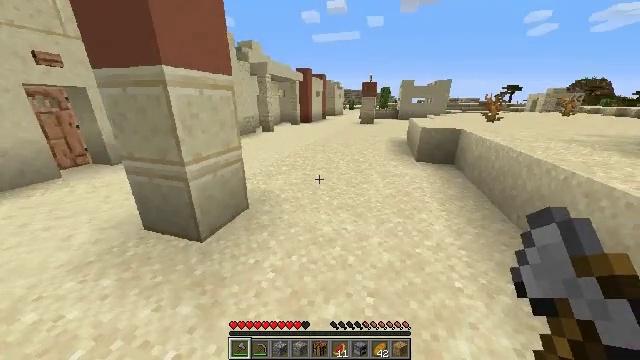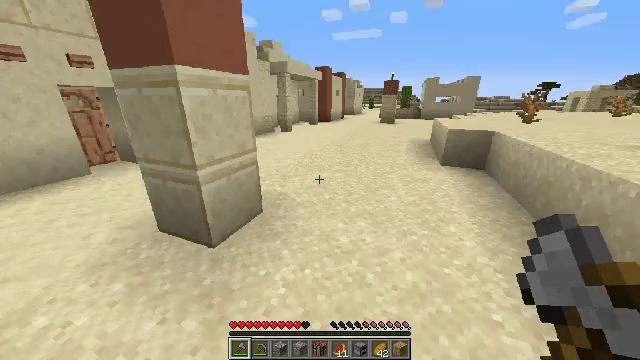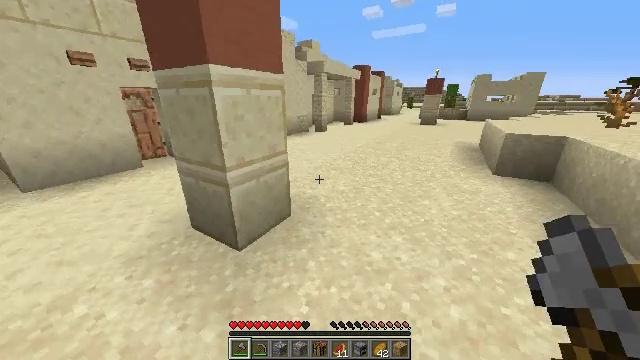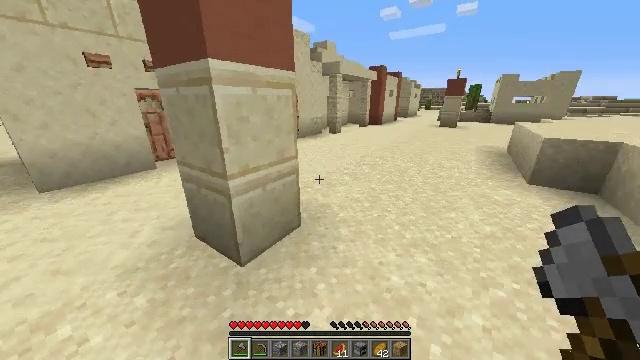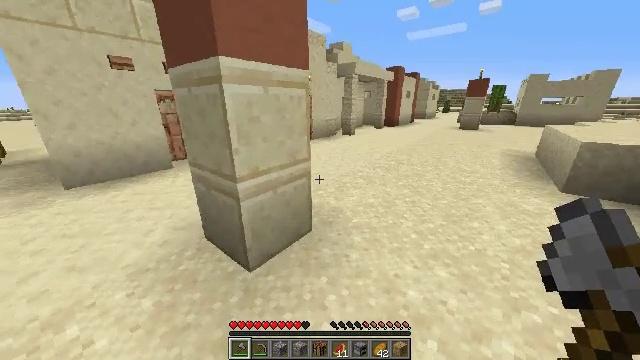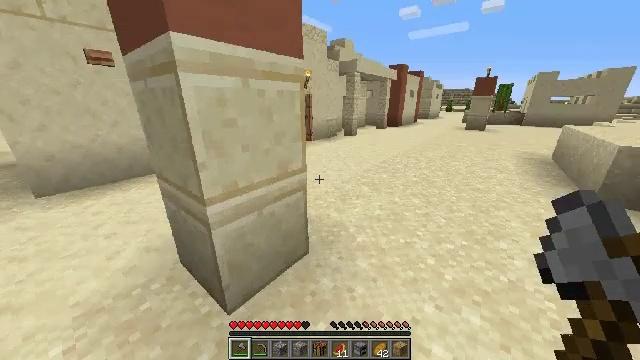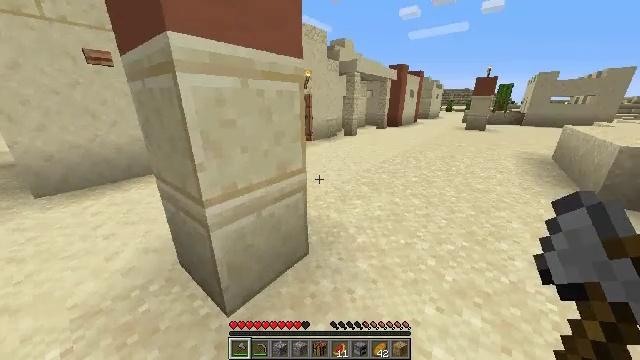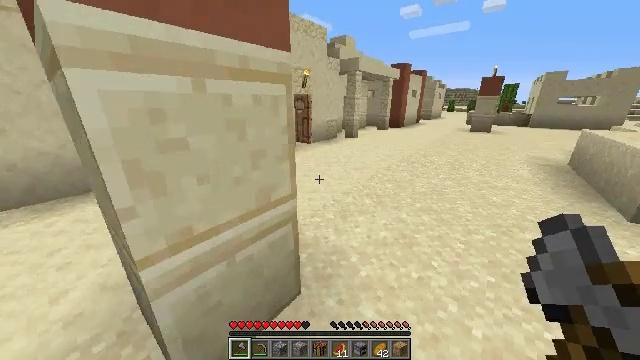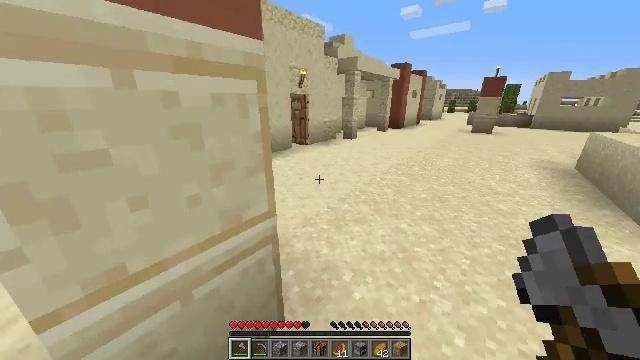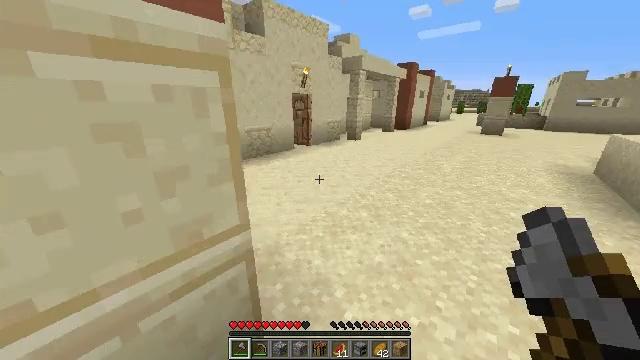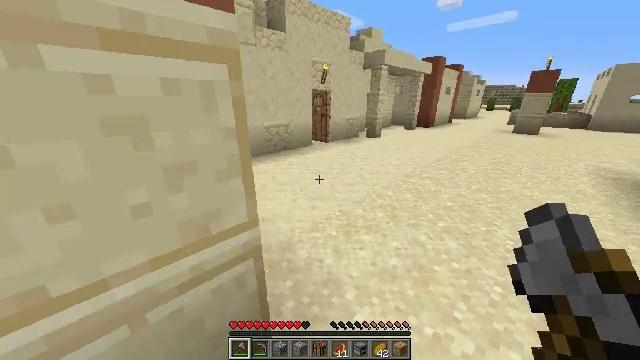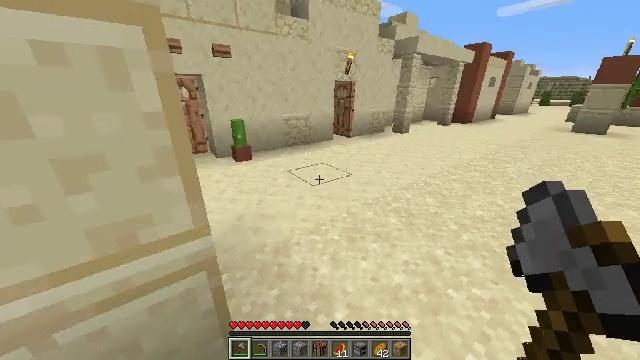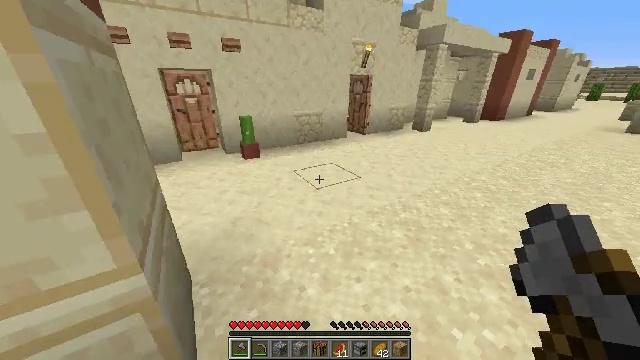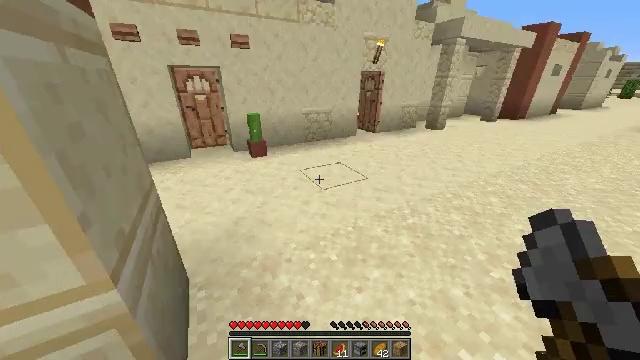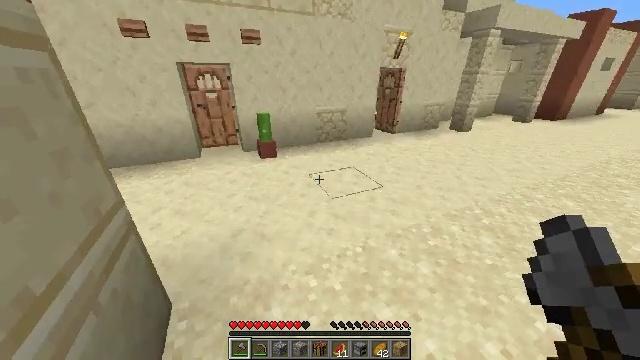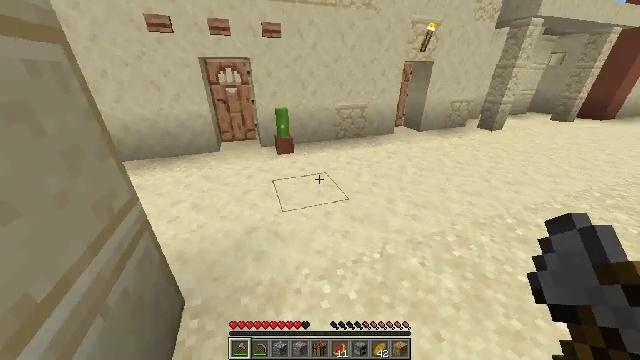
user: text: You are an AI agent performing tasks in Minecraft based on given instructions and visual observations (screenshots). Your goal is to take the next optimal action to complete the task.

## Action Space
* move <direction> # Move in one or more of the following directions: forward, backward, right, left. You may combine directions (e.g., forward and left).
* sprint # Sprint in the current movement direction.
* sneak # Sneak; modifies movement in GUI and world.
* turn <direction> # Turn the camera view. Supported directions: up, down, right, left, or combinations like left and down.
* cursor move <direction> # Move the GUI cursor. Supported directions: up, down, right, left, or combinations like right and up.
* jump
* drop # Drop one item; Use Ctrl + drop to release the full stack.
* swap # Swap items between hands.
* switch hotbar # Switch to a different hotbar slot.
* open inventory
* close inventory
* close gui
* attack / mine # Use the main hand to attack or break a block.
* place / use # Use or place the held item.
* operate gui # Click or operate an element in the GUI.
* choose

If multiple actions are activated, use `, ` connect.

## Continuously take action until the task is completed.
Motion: motion action
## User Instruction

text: Mine the wall torch to remove it.
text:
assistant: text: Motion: move forward, sprint, turn left
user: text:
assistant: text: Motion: move forward, sprint, turn left
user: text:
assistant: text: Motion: move forward, sprint, turn left
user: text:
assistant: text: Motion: move forward, sprint, turn left
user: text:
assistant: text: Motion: move forward, sprint
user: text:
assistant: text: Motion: move forward, sprint
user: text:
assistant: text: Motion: move forward, sprint
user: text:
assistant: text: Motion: move forward and move right, sprint
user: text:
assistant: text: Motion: move forward and move right, sprint, turn left
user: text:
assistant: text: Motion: move forward and move right, sprint, turn left
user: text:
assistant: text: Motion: move forward and move right, sprint, turn left and down
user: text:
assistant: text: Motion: move forward and move right, sprint, turn left and down
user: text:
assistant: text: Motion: move forward, sprint, turn left
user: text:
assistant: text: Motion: move forward, sprint, turn left
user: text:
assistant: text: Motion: move forward and move left, sprint, turn left and down
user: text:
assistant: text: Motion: move forward and move left, sprint, turn left
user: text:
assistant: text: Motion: move forward and move left, sprint
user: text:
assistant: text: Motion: move forward and move left, sprint
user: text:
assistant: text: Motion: move forward and move left, sprint
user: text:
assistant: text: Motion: move forward, sprint
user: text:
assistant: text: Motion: move forward, sprint, turn right and up
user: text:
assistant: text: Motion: move forward, sprint, turn right and up
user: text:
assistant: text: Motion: move forward, sprint, turn right and up
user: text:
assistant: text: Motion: move forward, sprint, turn right and up
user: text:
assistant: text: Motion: move forward, sprint, turn right and up
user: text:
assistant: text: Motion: move forward and move right, sprint, turn right and up
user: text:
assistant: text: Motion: move forward and move right, sprint, turn up
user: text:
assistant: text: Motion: move forward and move right, sprint, turn up
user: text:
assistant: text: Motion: move forward and move right, sprint, turn up
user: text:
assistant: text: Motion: move forward and move right, sprint, turn left and up